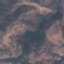
Label: HerbaceousVegetation